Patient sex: M
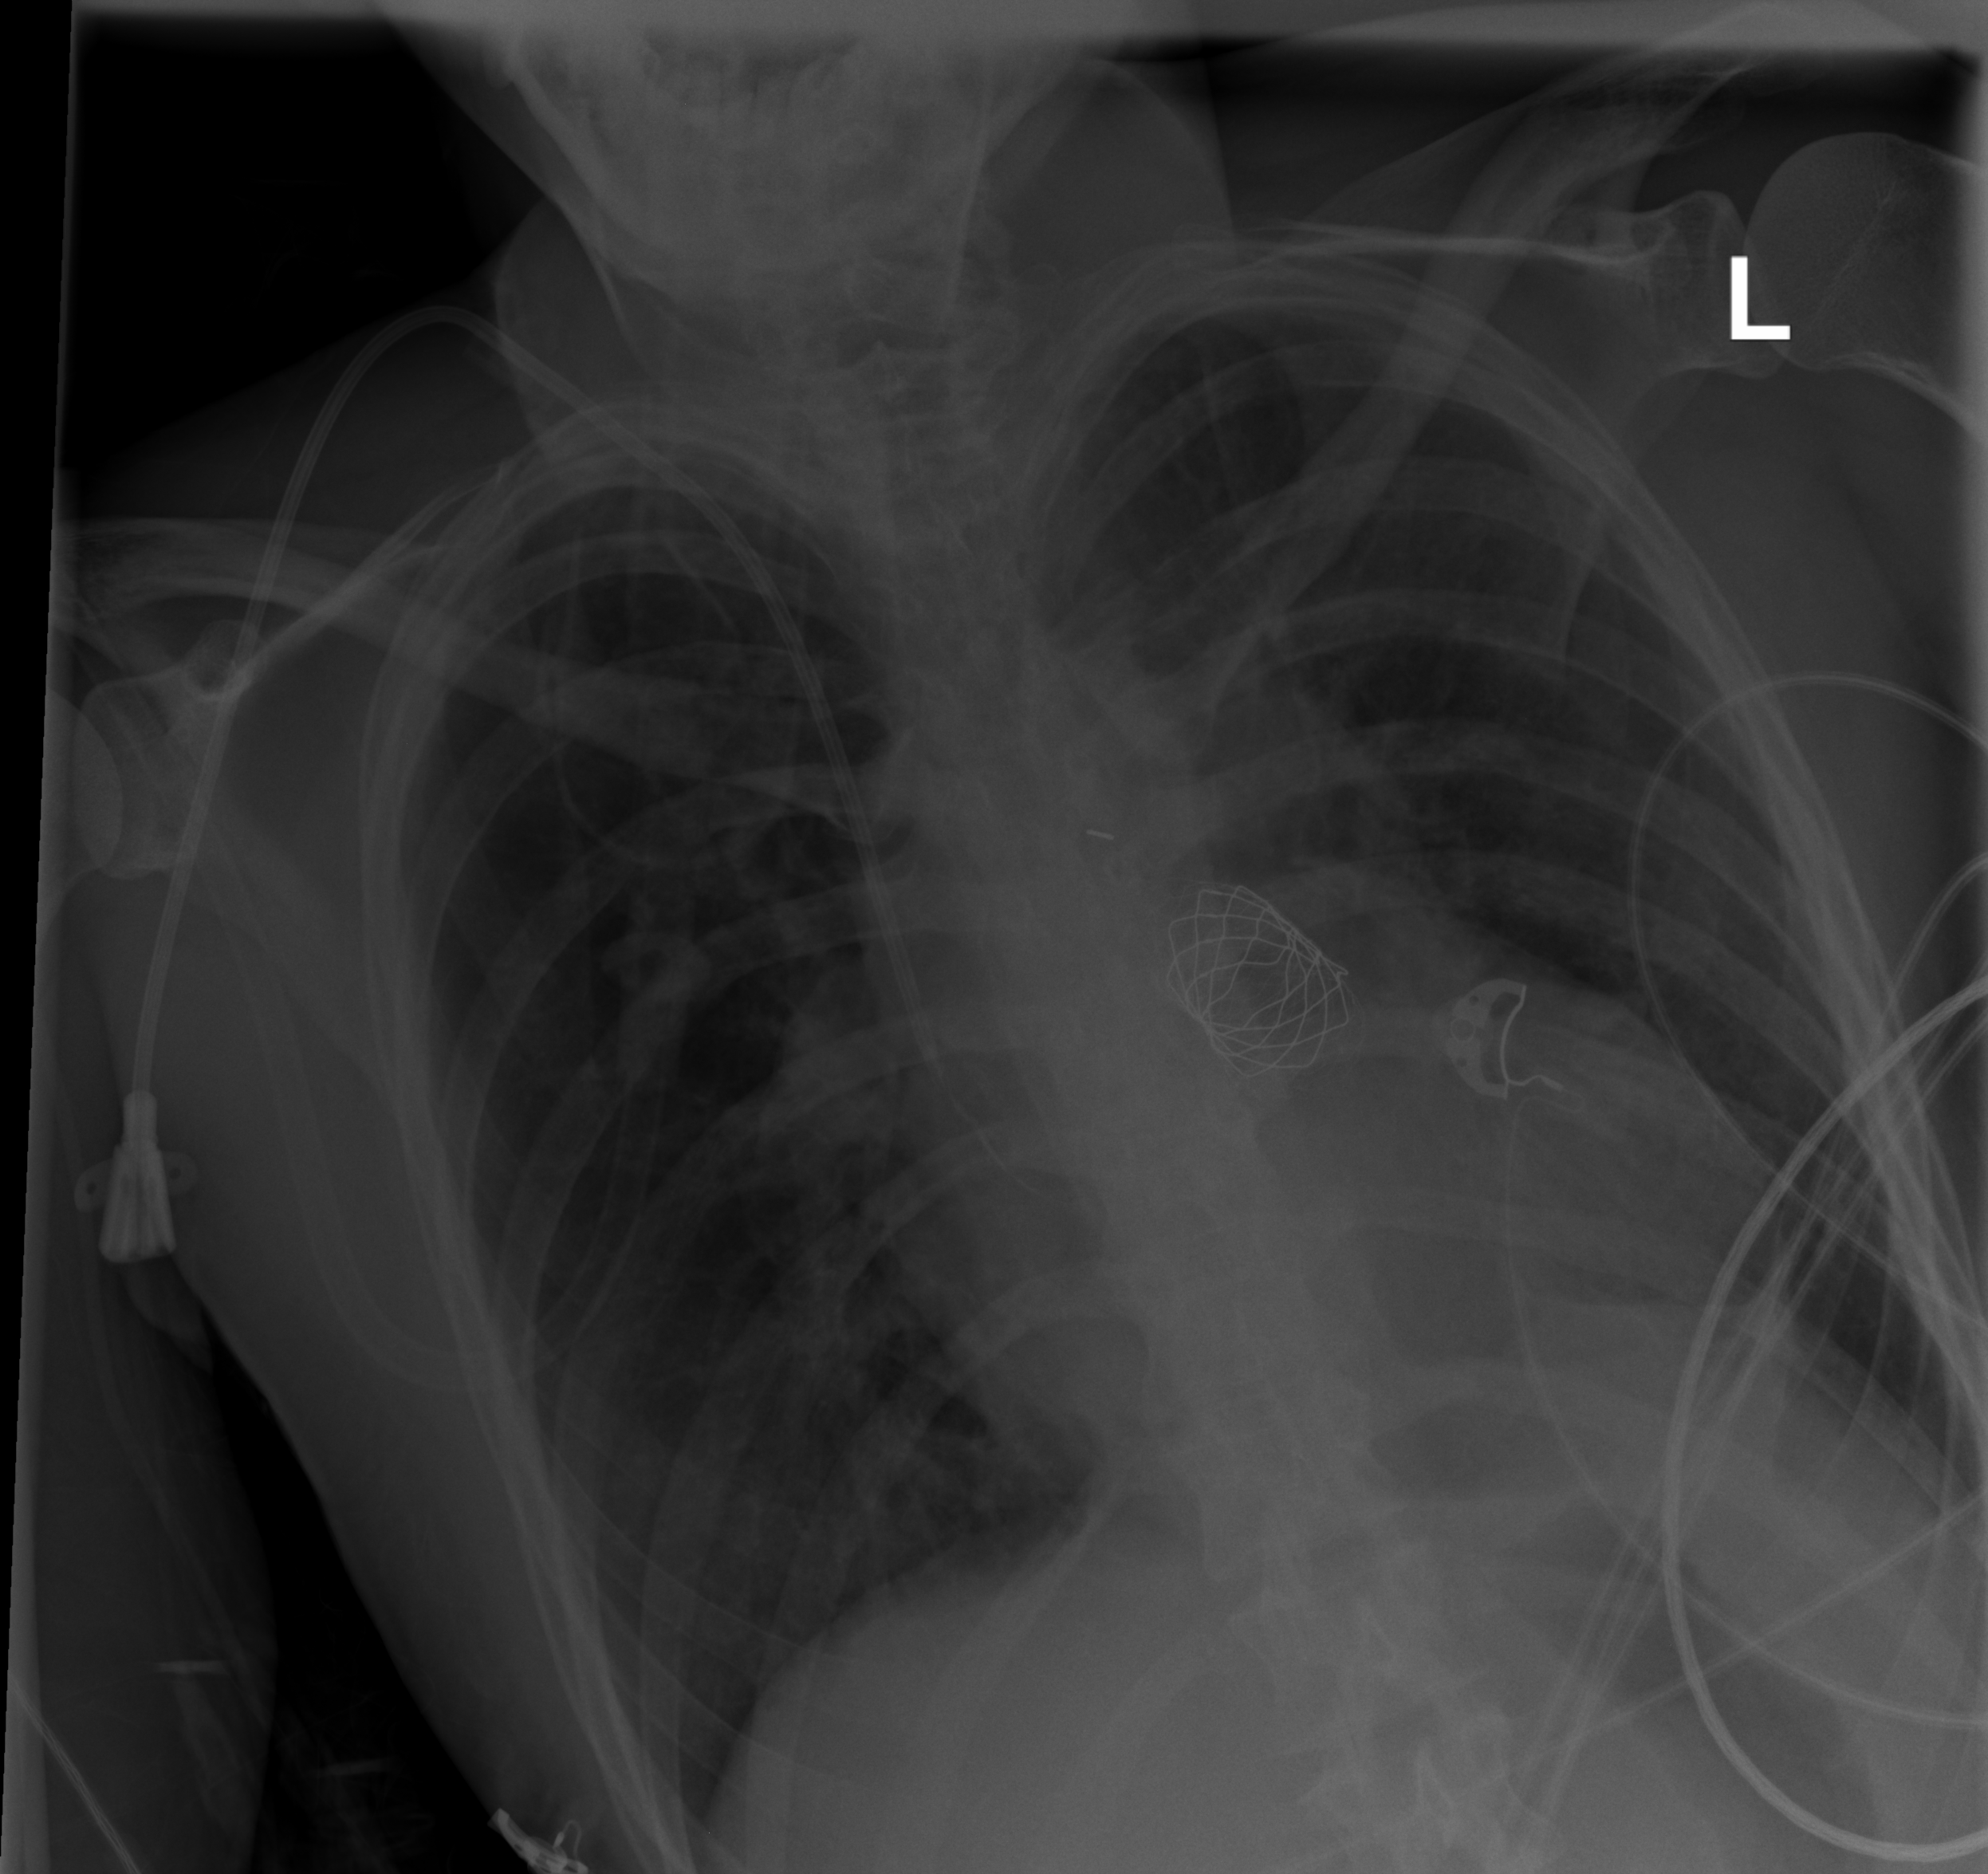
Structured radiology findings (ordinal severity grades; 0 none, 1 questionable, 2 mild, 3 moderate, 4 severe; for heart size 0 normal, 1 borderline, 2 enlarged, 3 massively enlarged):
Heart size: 1
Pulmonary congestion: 0
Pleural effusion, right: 0
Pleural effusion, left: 0
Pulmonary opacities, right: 0
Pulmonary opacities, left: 0
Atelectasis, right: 0
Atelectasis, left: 2